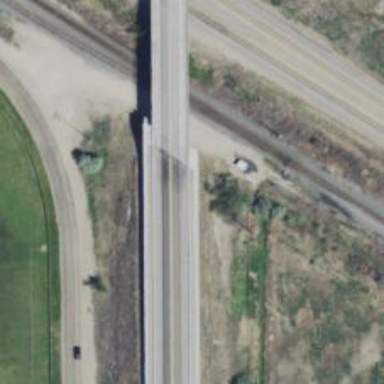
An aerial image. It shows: Asphalt trunk highway.